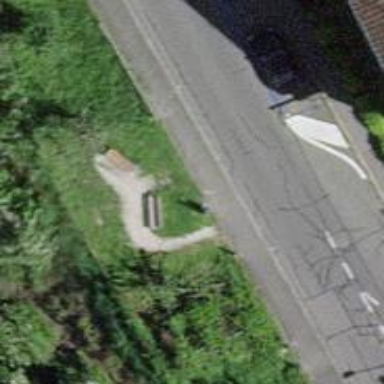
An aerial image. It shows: Red bench.